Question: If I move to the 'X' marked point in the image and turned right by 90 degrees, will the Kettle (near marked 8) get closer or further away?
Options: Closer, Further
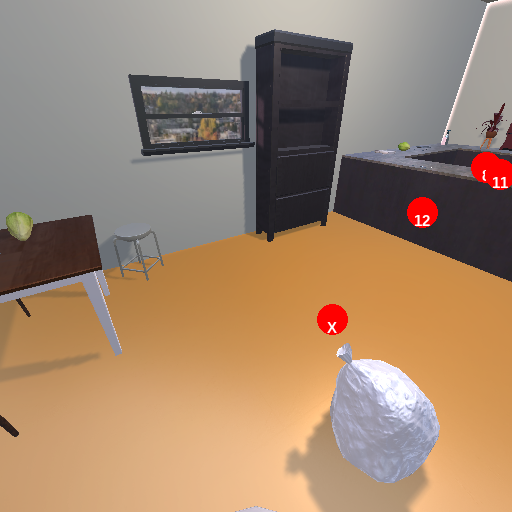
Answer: Closer